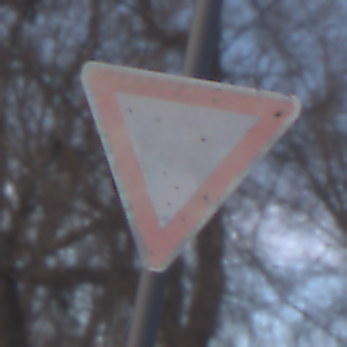
Verkehrszeichen: VorfahrtGewaehren
Umgebung: Outdoor, Nature
Tageszeit: MorningAfternoon
Wetter: PartlyCloudy
Licht: Natural
Jahreszeit: NotSpecified
Kontrast: HighContrast